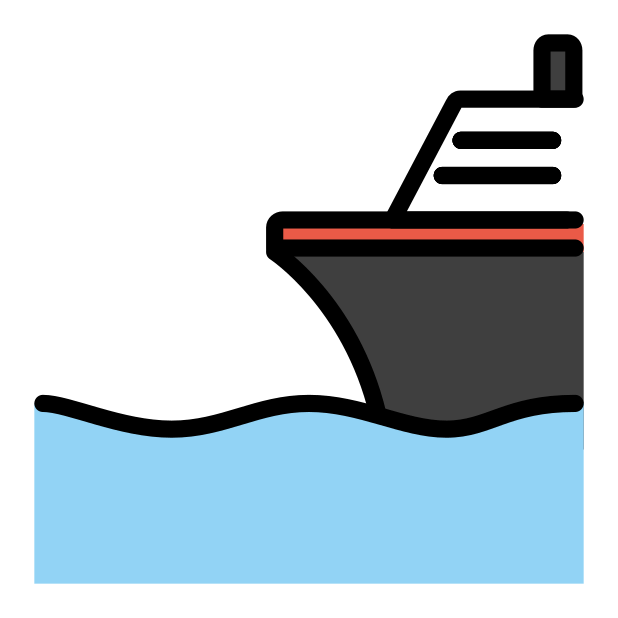
Emoji: 🚢
Name: ship
Unicode: 0x1f6a2